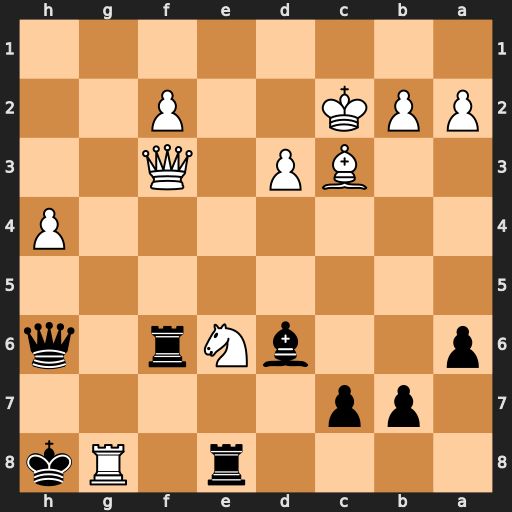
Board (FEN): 4r1Rk/1pp5/p2bNr1q/8/7P/2BP1Q2/PPK2P2/8
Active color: b
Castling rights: -
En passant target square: -
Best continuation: Kxg8 Bxf6 Rxe6 Qg4+ Kf7